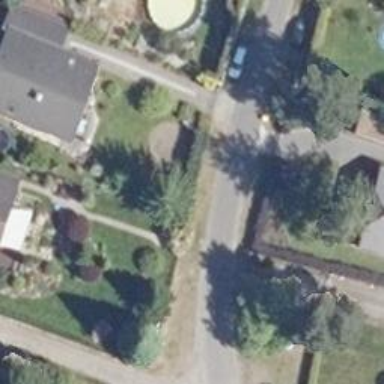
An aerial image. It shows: Asphalt road in residential area.